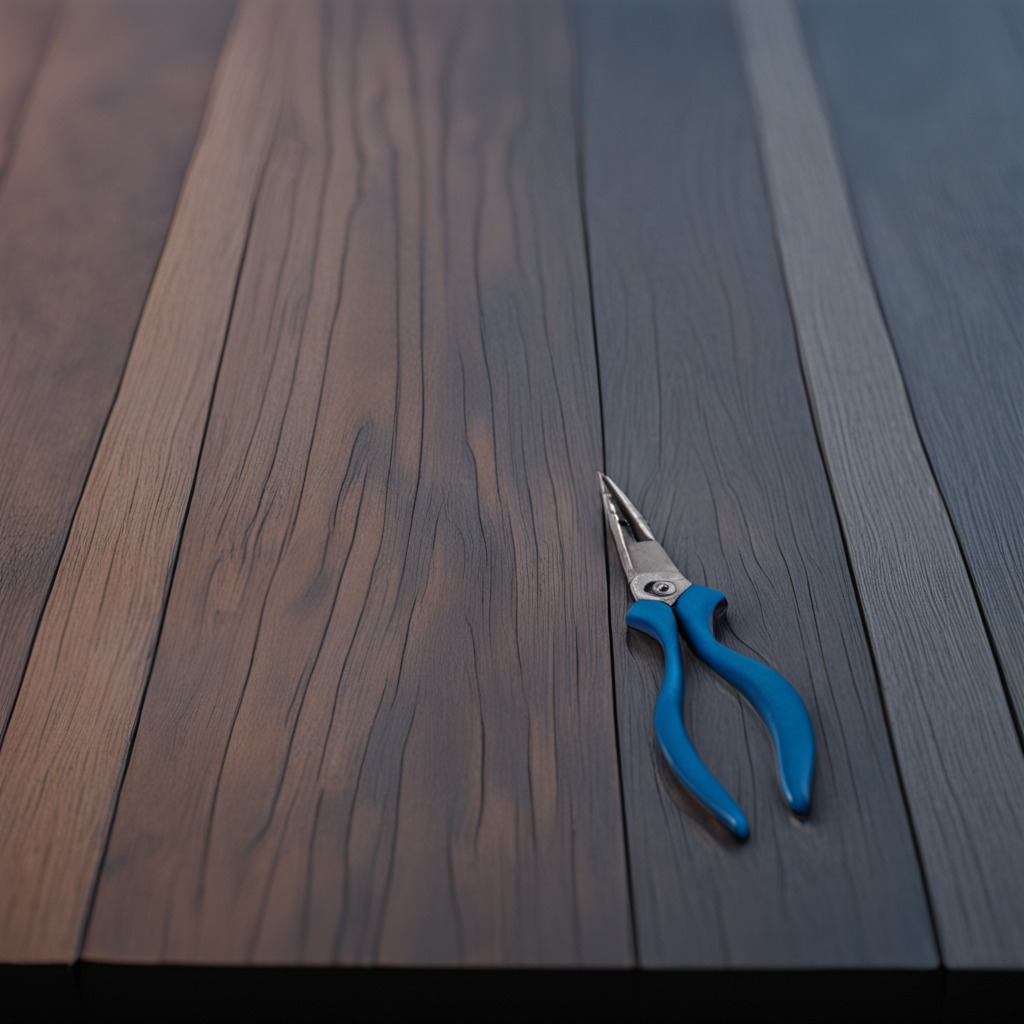
A plier is lying on the table.